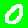
Digit: 0